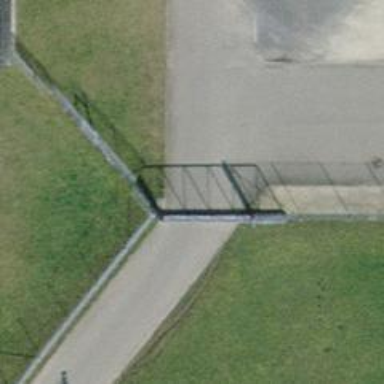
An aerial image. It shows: Gate.